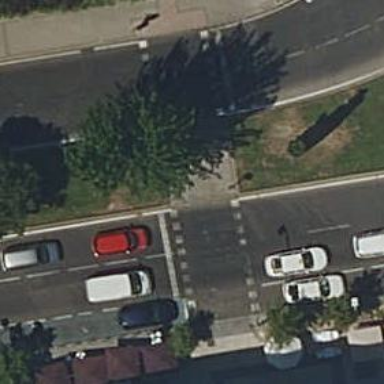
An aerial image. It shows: Road with traffic signals.